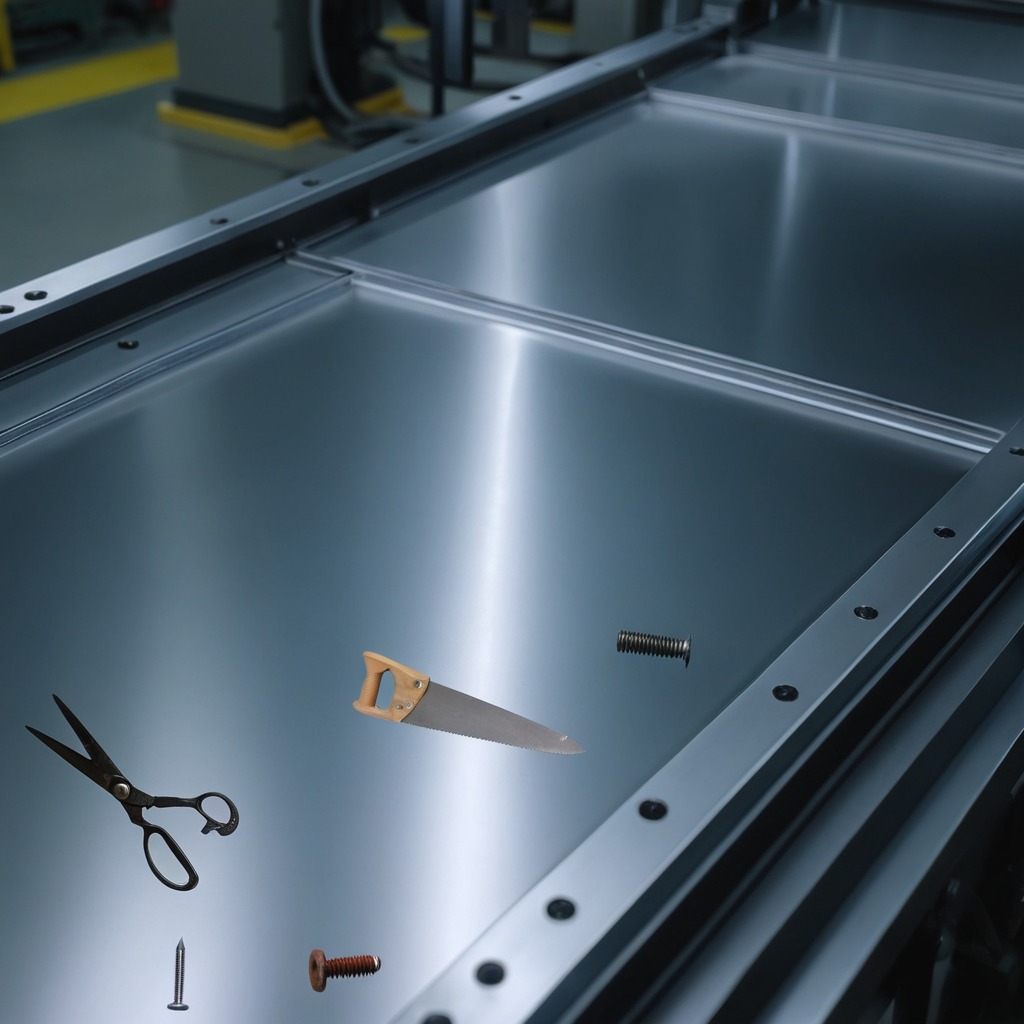
A machine screw, a nail, a coiled metal spring, a saw, and a pair of scissors are lying on a metal table in a machine shop under fluorescent lights.